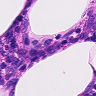
Metastatic tissue present: no